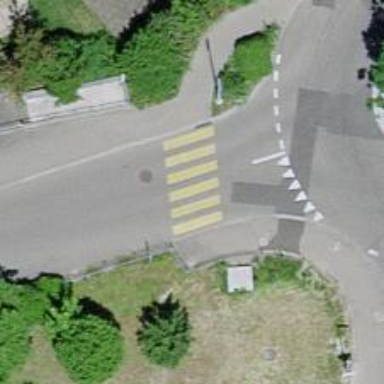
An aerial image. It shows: Uncontrolled zebra crossing on the road.